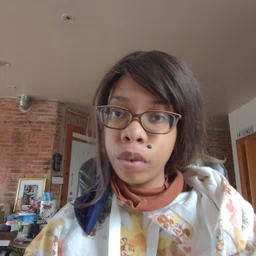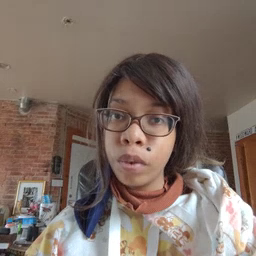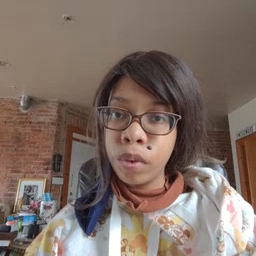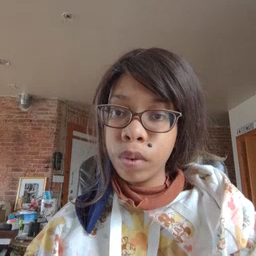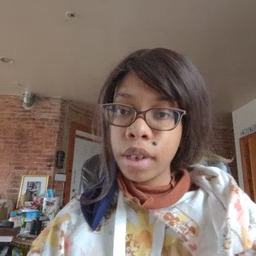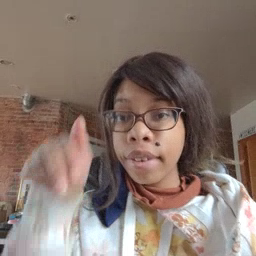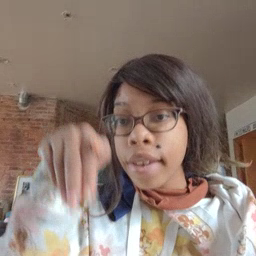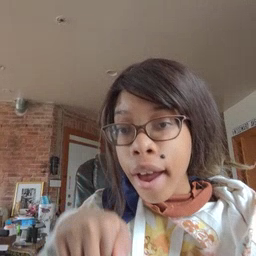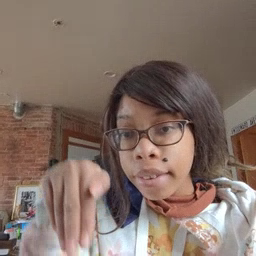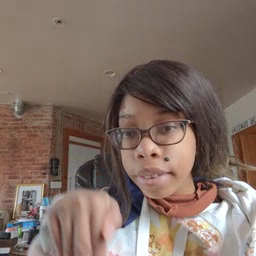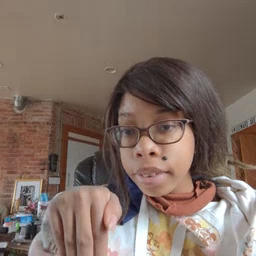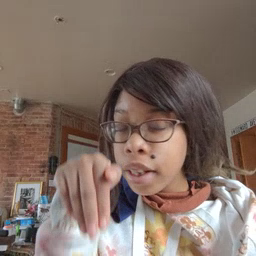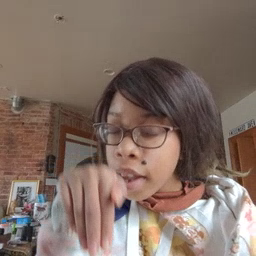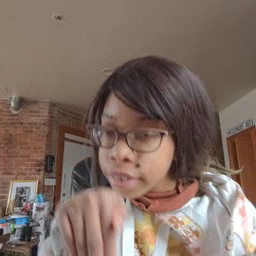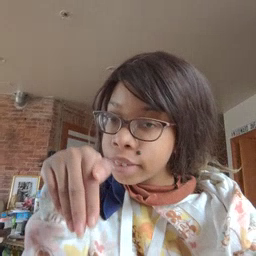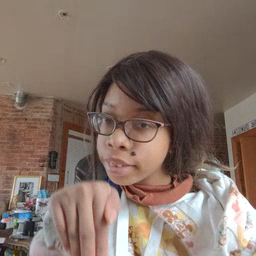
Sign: night